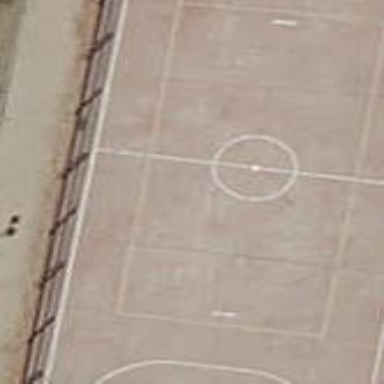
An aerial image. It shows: Soccer pitch designated for leisure and sports activities.